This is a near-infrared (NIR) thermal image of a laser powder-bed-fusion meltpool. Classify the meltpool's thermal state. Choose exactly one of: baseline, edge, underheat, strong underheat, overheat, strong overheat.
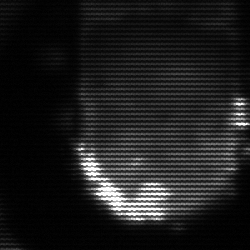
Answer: baseline